Question: I wan't to use this controll in my app but cant find which it is.
Im looking for the "slide out options"-panel thing marked in red:

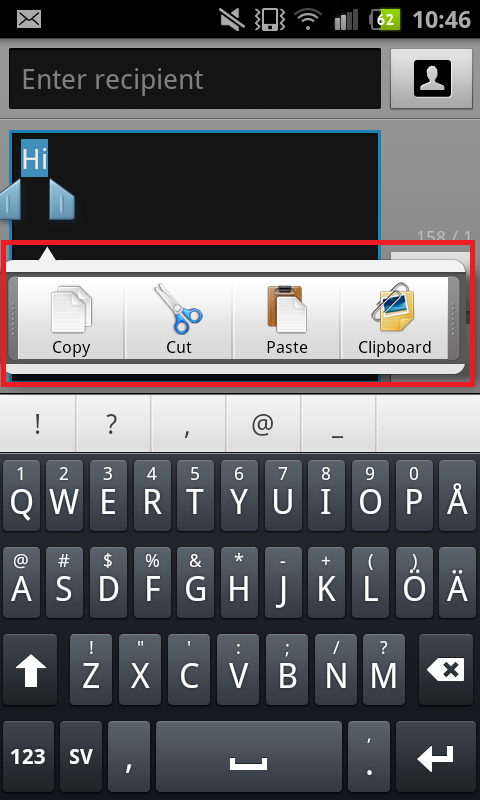
Answer: It's referred to as a QuickAction, and while it's not directly available as a widget in the SDK (it's actually built out of 'PopupWindow') you can find a <URL>.
HTH